Question: I was hoping you could help me find a solution to a problem I'm having after trying out <URL> using pure css.
I'm trying to add a 'border-bottom' to a column when hovered over by the user (). The problem I'm having is that as these 'DIV''s are nested the borders seem to stack on top of eachother (). I'm trying to have all the borders on an even level as the effect I'm going for would have them overlap with the gray line
Furthermore, the grey horizontal line in the image would stretch to 100% width of the page and would be on an even level with the black 'border-bottom'. When not hovering over any of the titles (hi there!, contact, twitter) I'd like the columns with content to slide up until only the titles are visible, this would be the only thing I'd like to use Javascript. Perhaps all of this isn't possible using just CSS, or maybe there's a better way of doing it?
**
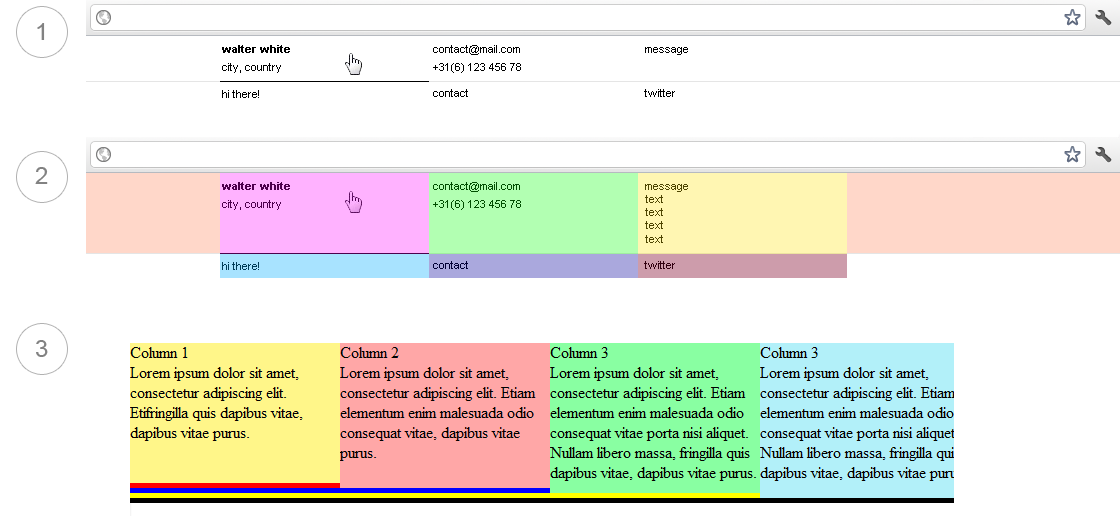
Answer: It looks like this would be solved far more easily with 'display: table' than the CSS trickery you are currently using.
<URL>
'''
#container { display: table; }
.row { display: table-row; }
.row > div {
display: table-cell;
width: 100px;
border-bottom: 1px solid lightgray;
padding-left: 10px;
}
.row > div:hover { border-bottom: 1px solid gray; }
'''